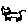
Label: cat